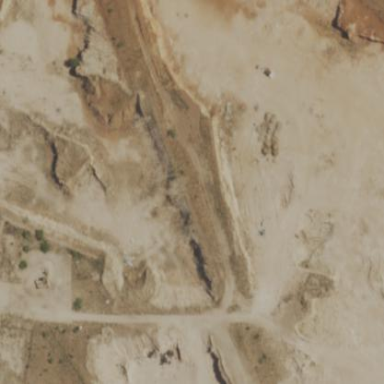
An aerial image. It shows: Quarry area.